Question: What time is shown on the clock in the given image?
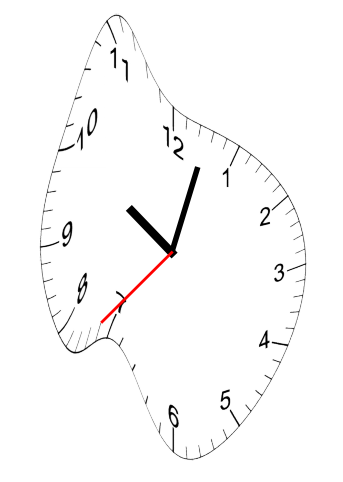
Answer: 10:02:37